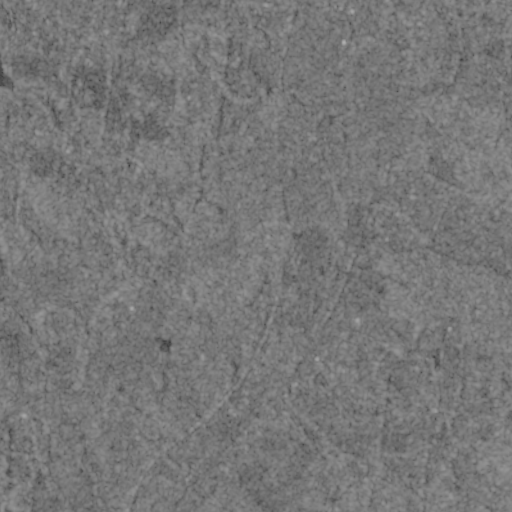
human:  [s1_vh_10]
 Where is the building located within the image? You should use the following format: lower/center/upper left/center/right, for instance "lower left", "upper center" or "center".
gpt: The building is located in the lower center of the image.
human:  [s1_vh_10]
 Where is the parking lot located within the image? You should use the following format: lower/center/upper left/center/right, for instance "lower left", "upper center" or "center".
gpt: There is no parking lot in the image.

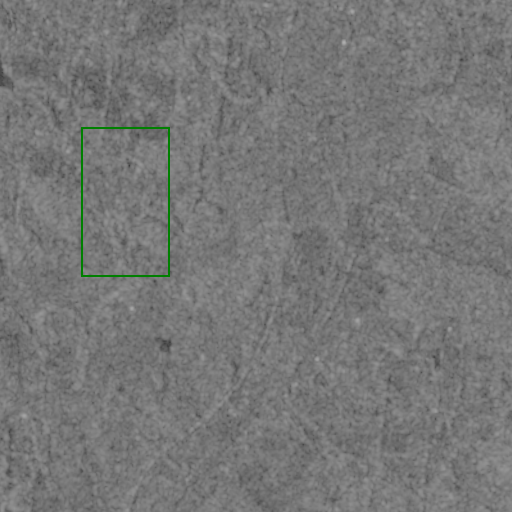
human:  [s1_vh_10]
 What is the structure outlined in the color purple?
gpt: There is no purple outline.
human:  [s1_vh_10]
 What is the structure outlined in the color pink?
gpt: There is no structure outlined in pink.